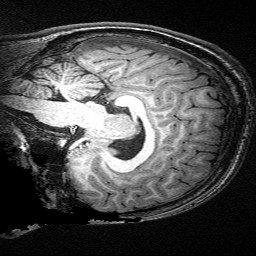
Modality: T1w
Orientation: sagittal
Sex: male
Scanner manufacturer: siemens
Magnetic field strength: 3 T
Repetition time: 2.3 s
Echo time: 0.00336 s